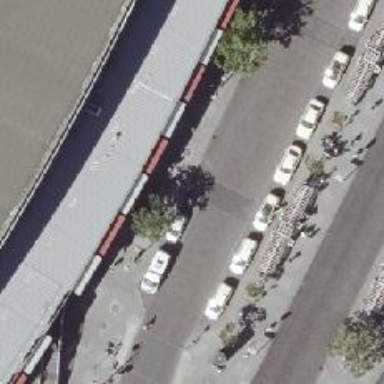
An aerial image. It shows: Taxi stand.